Question: I've recently been trying to work with Amazon EC2 to upload my first Rails project. In that process I vaguely remember configuring a key somewhere in the command line to let me connect to the EC2 instance. Anyway, since that (I think), I'm unable to install Ruby Gems as I get the error:

I've been looking for hours to try and fix this with no joy so any help would be greatly appreciated!
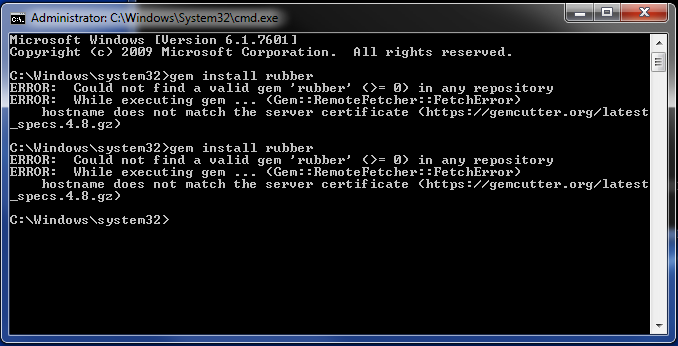
Answer: It seems your gem config is still looking at 'https://gemcutter.org'.
Visiting this in your browser you will quickly realise the problem, the SSL certificate is signed for 'rubygems.org'
I suggest you change your gem source to 'https://rubygems.org'
Try setting the gem source
'''
gem sources --add https://rubygems.org/
'''
Now if you run
'''
gem sources
'''
you should get something like
'''
*** CURRENT SOURCES ***
https://gemcutter.org/
https://rubygems.org/
'''
So remove gemcutter.org too
'''
gem sources --remove https://gemcutter.org/
'''
Then you should be fine.